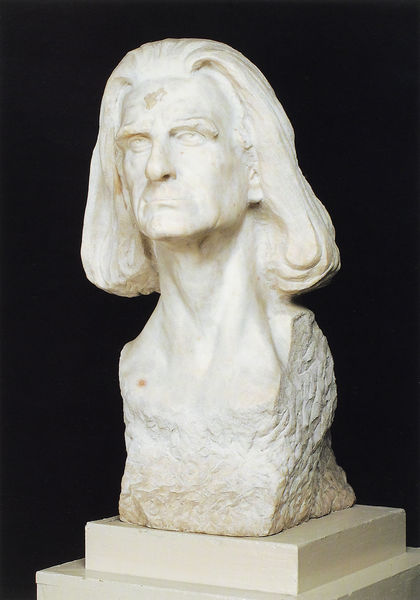
Titel: Franz Liszt
Künstler: Max Klinger
Institution: Leipzig, Hochschule für Musik “Felix Mendelssohn Bartholdy”
Schlagwörter: kopf, mann, weiß, impressionismus, marmor, mund, nase, ohr, schwarz, stirn, blick, alt, augen, gesicht, sockel, stein, hals, portrait, porträt, haare, augenbrauen, kinn, lippen, skulptur, brauen, büste, plastik, plinthe, stirnfalten, geheimratsecken, kehle, balzac, porträtbüste, stifen, 19. jahrhundert, nasei, brauemarmor, rinnase